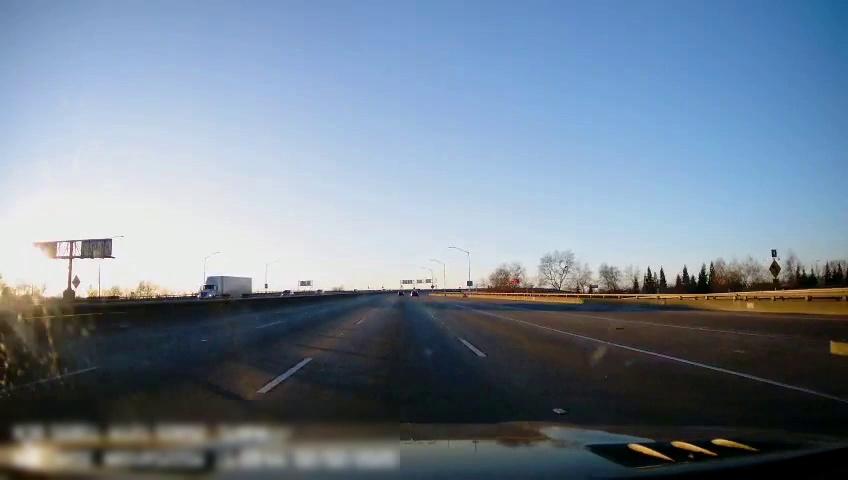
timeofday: Day
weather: Sunny
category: Drivable Space
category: Vehicles | Truck
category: Lanes | Current Lane
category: Lanes | Current Lane
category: Lanes | Alternate Lane
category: Lanes | Alternate Lane
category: Lanes | Alternate Lane
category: Lanes | Alternate Lane